Question: What song?
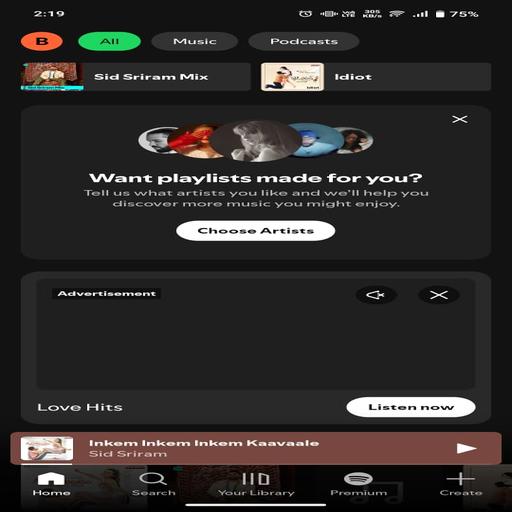
Answer: Inkem Inkem